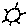
Label: sun